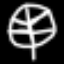
Label: leaf